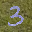
Label: 3